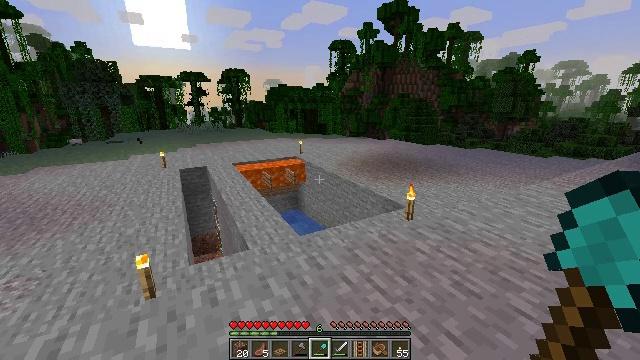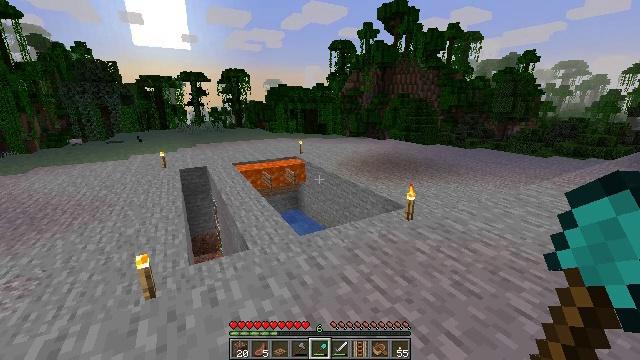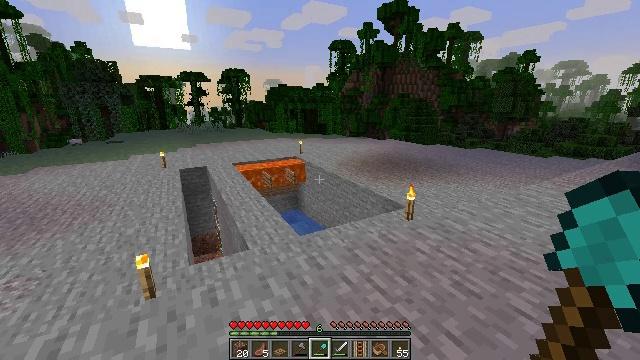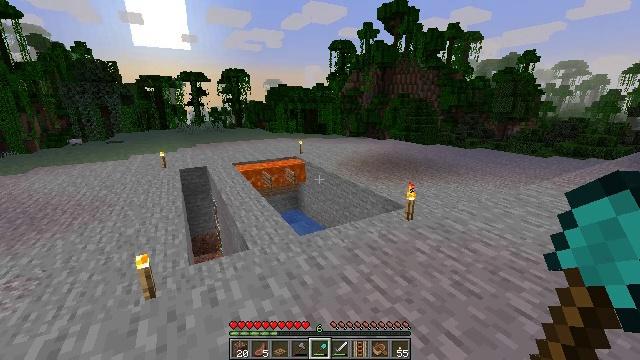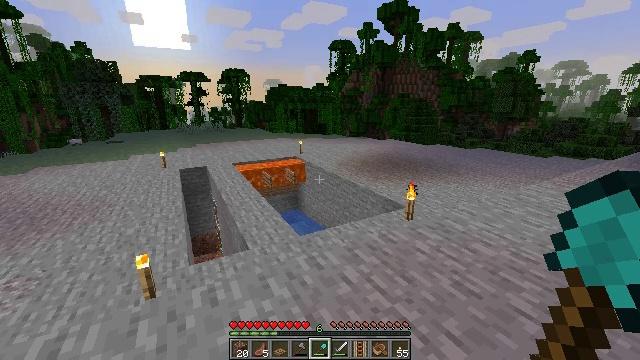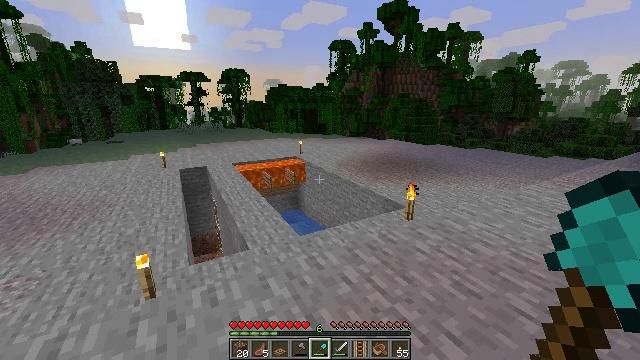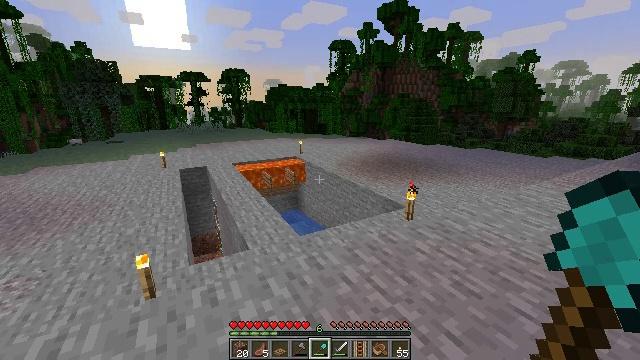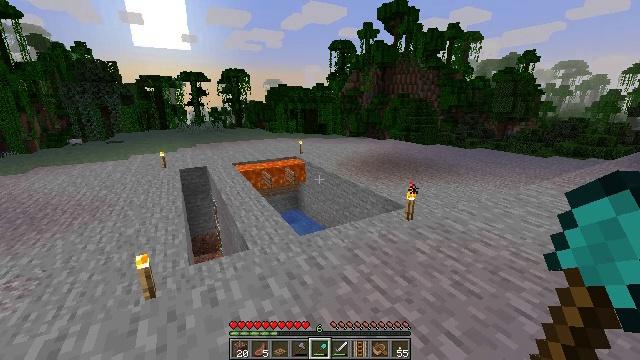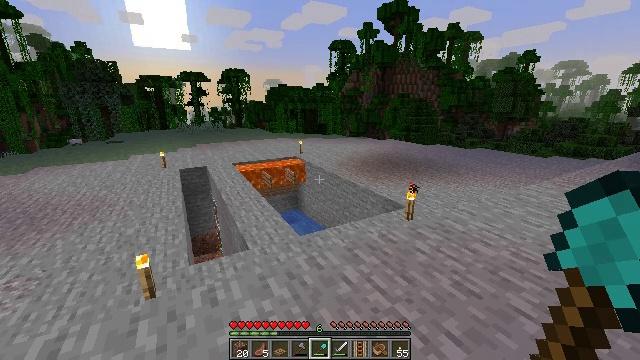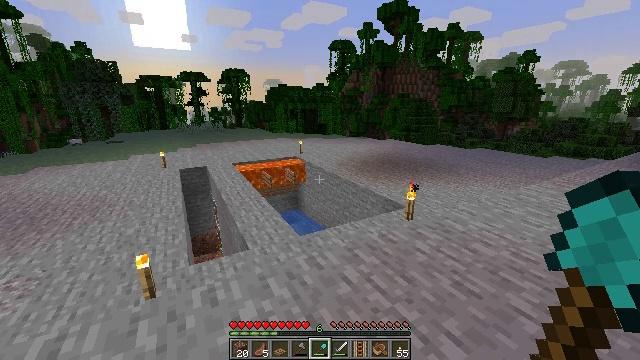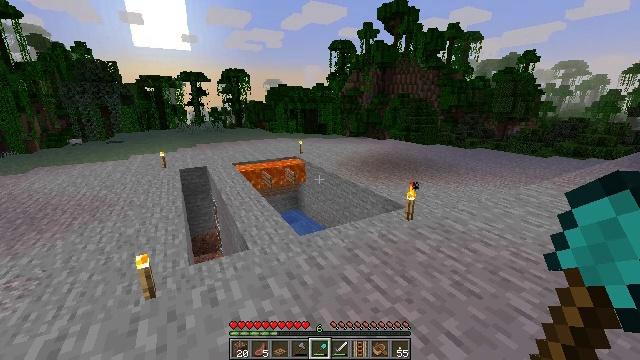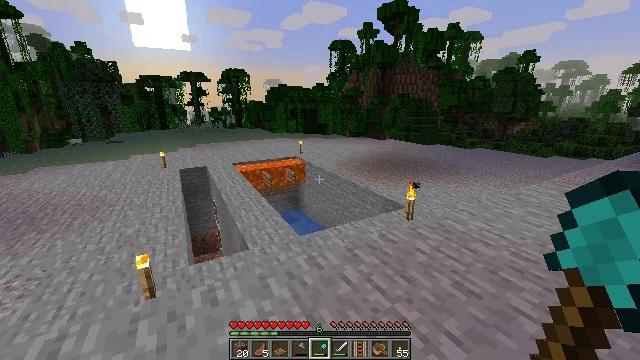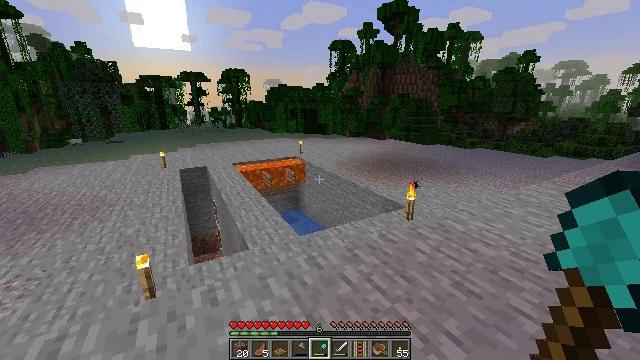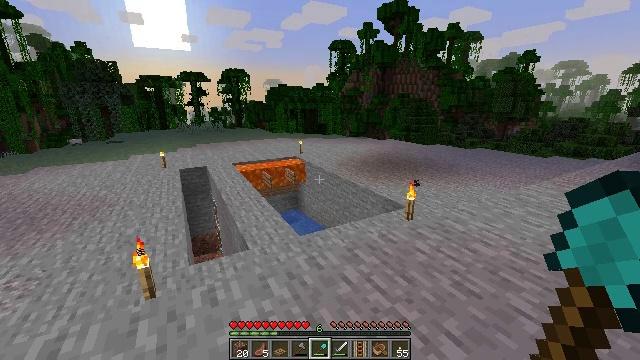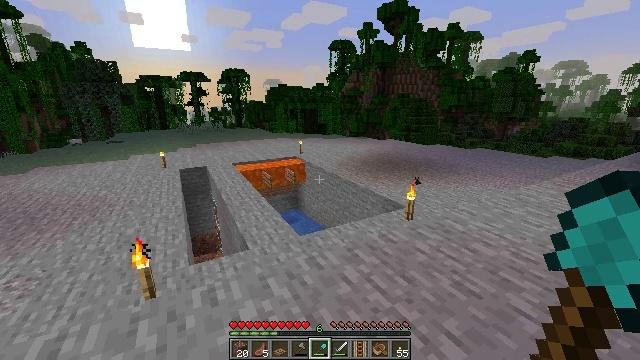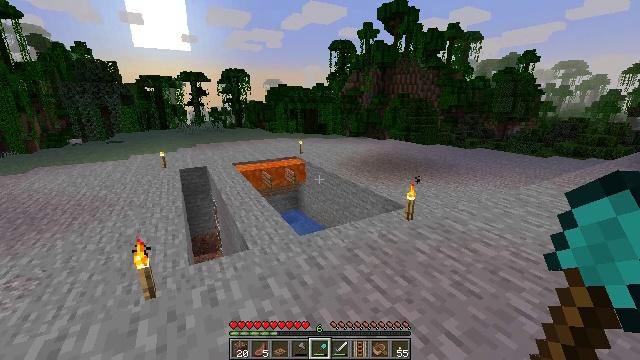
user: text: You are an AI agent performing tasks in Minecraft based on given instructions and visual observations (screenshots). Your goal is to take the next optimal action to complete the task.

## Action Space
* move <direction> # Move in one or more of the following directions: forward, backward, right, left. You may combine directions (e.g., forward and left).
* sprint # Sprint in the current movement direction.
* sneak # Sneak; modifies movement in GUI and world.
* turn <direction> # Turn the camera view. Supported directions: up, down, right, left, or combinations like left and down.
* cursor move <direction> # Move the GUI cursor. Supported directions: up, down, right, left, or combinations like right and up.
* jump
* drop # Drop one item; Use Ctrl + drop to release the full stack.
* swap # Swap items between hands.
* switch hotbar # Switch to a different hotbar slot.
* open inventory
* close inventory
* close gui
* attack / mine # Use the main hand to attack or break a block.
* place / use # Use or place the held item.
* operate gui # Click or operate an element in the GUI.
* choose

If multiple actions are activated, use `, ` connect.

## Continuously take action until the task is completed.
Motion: motion action
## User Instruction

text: Mine the poppy flower.
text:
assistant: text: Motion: no_op
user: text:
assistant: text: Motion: no_op
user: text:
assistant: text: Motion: no_op
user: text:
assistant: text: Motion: no_op
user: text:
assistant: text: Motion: no_op
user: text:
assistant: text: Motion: no_op
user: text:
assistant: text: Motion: no_op
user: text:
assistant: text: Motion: no_op
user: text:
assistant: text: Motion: no_op
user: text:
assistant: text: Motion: no_op
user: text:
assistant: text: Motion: no_op
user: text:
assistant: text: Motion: no_op
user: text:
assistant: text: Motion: no_op
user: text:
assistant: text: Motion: no_op
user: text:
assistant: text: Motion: no_op
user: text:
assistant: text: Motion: no_op
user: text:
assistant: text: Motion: no_op
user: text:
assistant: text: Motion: no_op
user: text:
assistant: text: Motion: no_op
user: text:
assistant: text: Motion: no_op
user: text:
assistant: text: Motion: no_op
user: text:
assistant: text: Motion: no_op
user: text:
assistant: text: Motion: no_op
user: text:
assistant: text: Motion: no_op
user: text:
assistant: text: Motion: no_op
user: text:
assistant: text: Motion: no_op
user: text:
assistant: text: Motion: no_op
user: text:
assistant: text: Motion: no_op
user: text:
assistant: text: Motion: no_op
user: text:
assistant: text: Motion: no_op